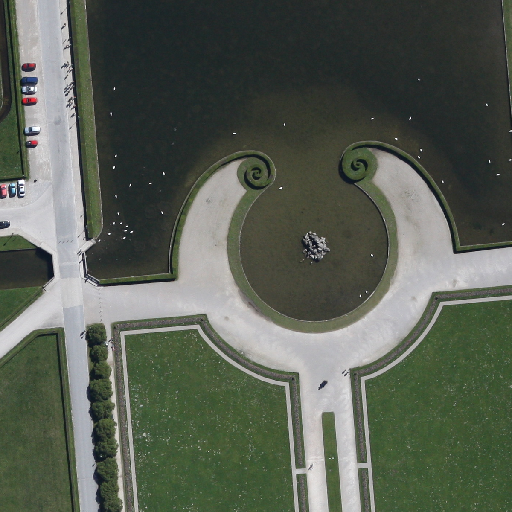
Referring expression: car in the parking area